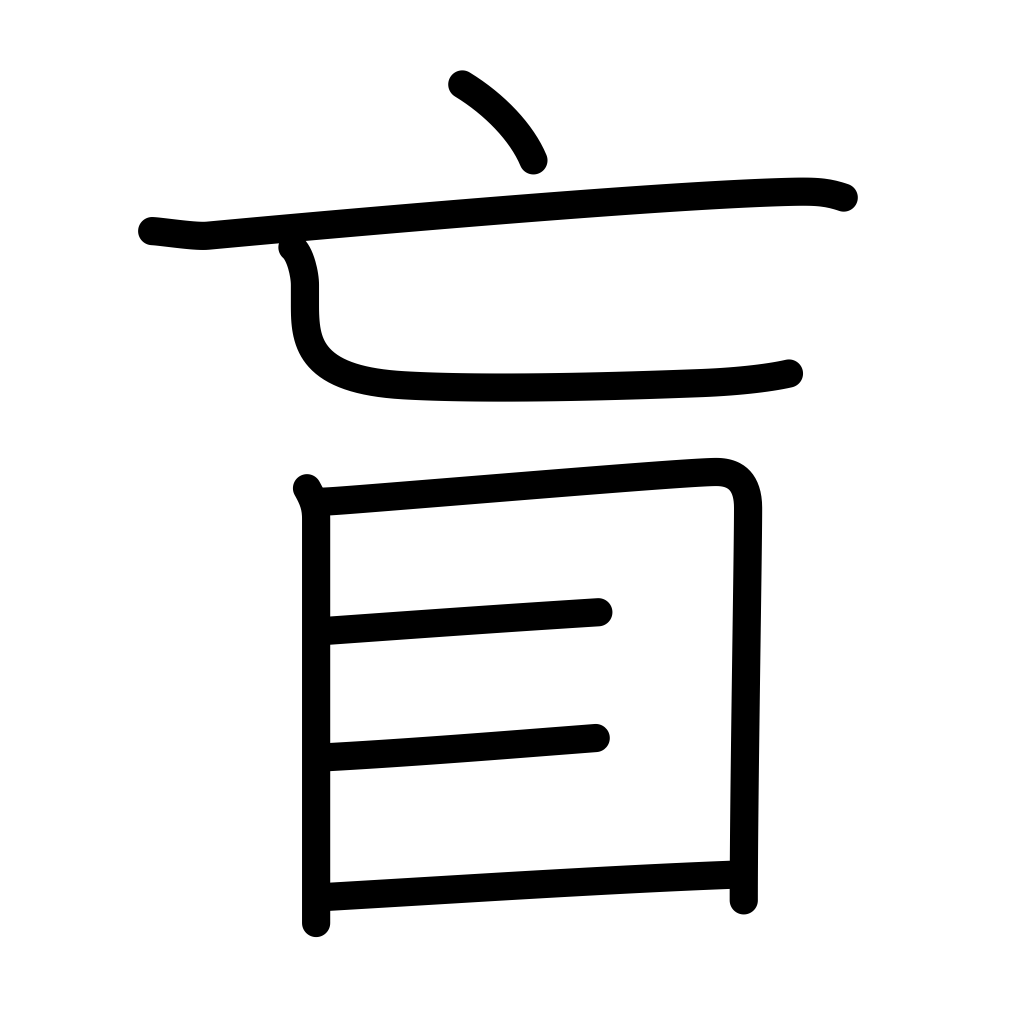
Meaning: blind, blind man, ignoramus